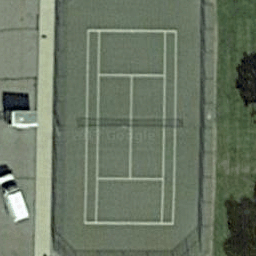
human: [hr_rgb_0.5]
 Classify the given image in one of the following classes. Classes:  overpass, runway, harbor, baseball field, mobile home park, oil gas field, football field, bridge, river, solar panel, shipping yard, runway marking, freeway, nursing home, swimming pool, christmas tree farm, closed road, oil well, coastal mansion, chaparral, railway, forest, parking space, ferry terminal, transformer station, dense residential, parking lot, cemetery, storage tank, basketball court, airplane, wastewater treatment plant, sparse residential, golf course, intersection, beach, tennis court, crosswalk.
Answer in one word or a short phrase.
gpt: tennis court